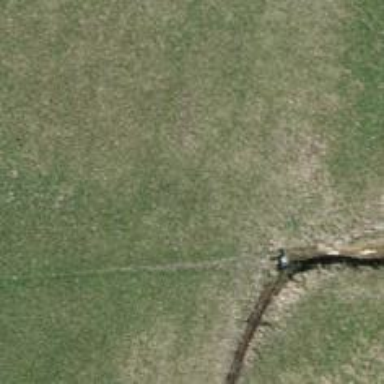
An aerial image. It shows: Ditch in the surroundings.